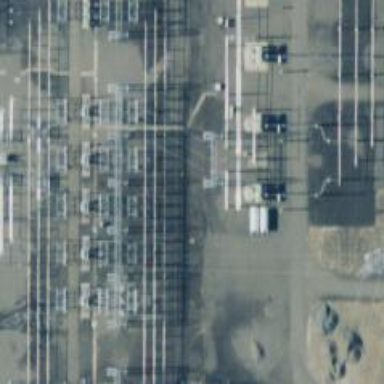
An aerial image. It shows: Outdoor switch for power.